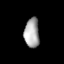
Tissue: lung
Cell type: Epithelial cells
Senescence score: 0.1081
Nuclear area (px): 431
Mean DAPI intensity: 168.327